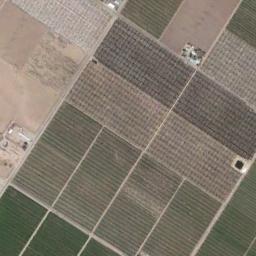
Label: rectangular_farmland